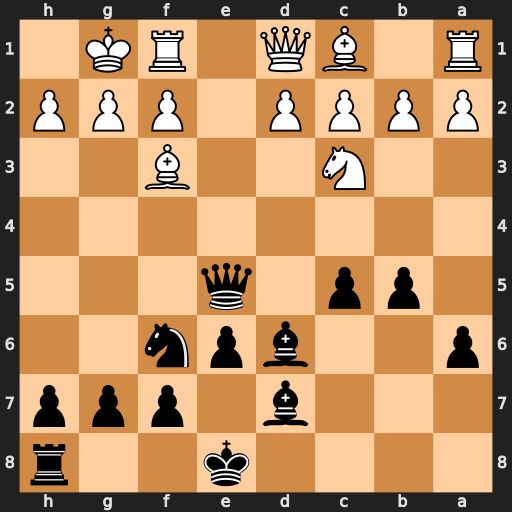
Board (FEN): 4k2r/3b1ppp/p2bpn2/1pp1q3/8/2N2B2/PPPP1PPP/R1BQ1RK1
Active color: b
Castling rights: k
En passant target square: -
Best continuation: Qxh2#